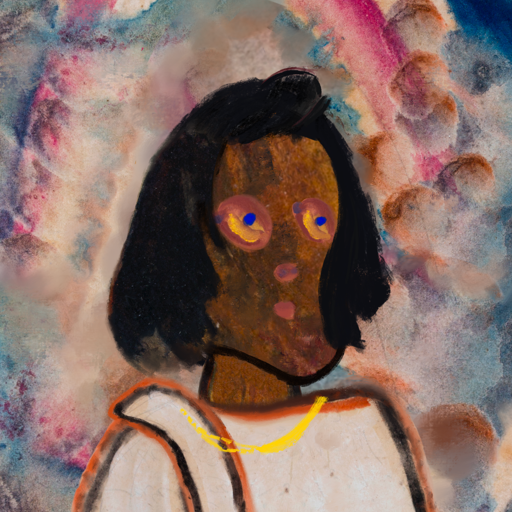
Background: Rupkatha, Head And Neck Side: Mosgoul, Face Side: Mother_And_Son_Son, Bust: Roy_Bahadur, Hair Side: Mosgoul, Head Accessory: Blank, Second Necklace: Blank, Necklace: Irani_1, Baby: Blank